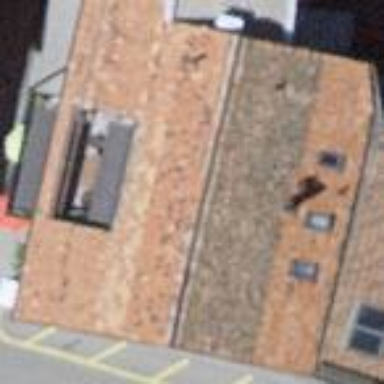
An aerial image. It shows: Building.